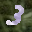
Label: 3